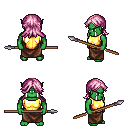
a pixel art fantasy rpg character, male body template, orc, green skin, gold chest armor, robe skirt, pink loose hair, spear, four views (front, back, left, right), 2x2 character sprite sheet, small pixel art, hard edges, no anti-aliasing